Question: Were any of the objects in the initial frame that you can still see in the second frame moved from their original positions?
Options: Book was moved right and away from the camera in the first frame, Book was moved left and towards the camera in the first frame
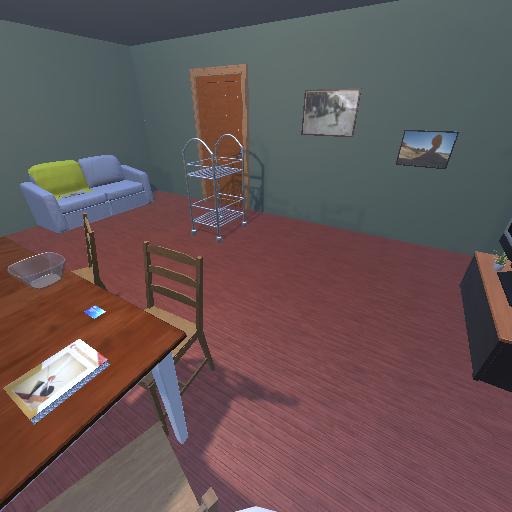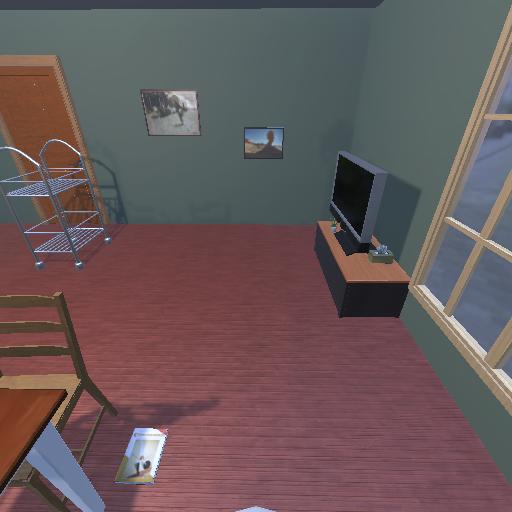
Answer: Book was moved right and away from the camera in the first frame